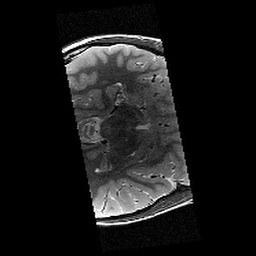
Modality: T2w
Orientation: axial
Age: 9
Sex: male
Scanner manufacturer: siemens
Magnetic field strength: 3 T
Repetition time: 9.23 s
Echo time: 0.067 s